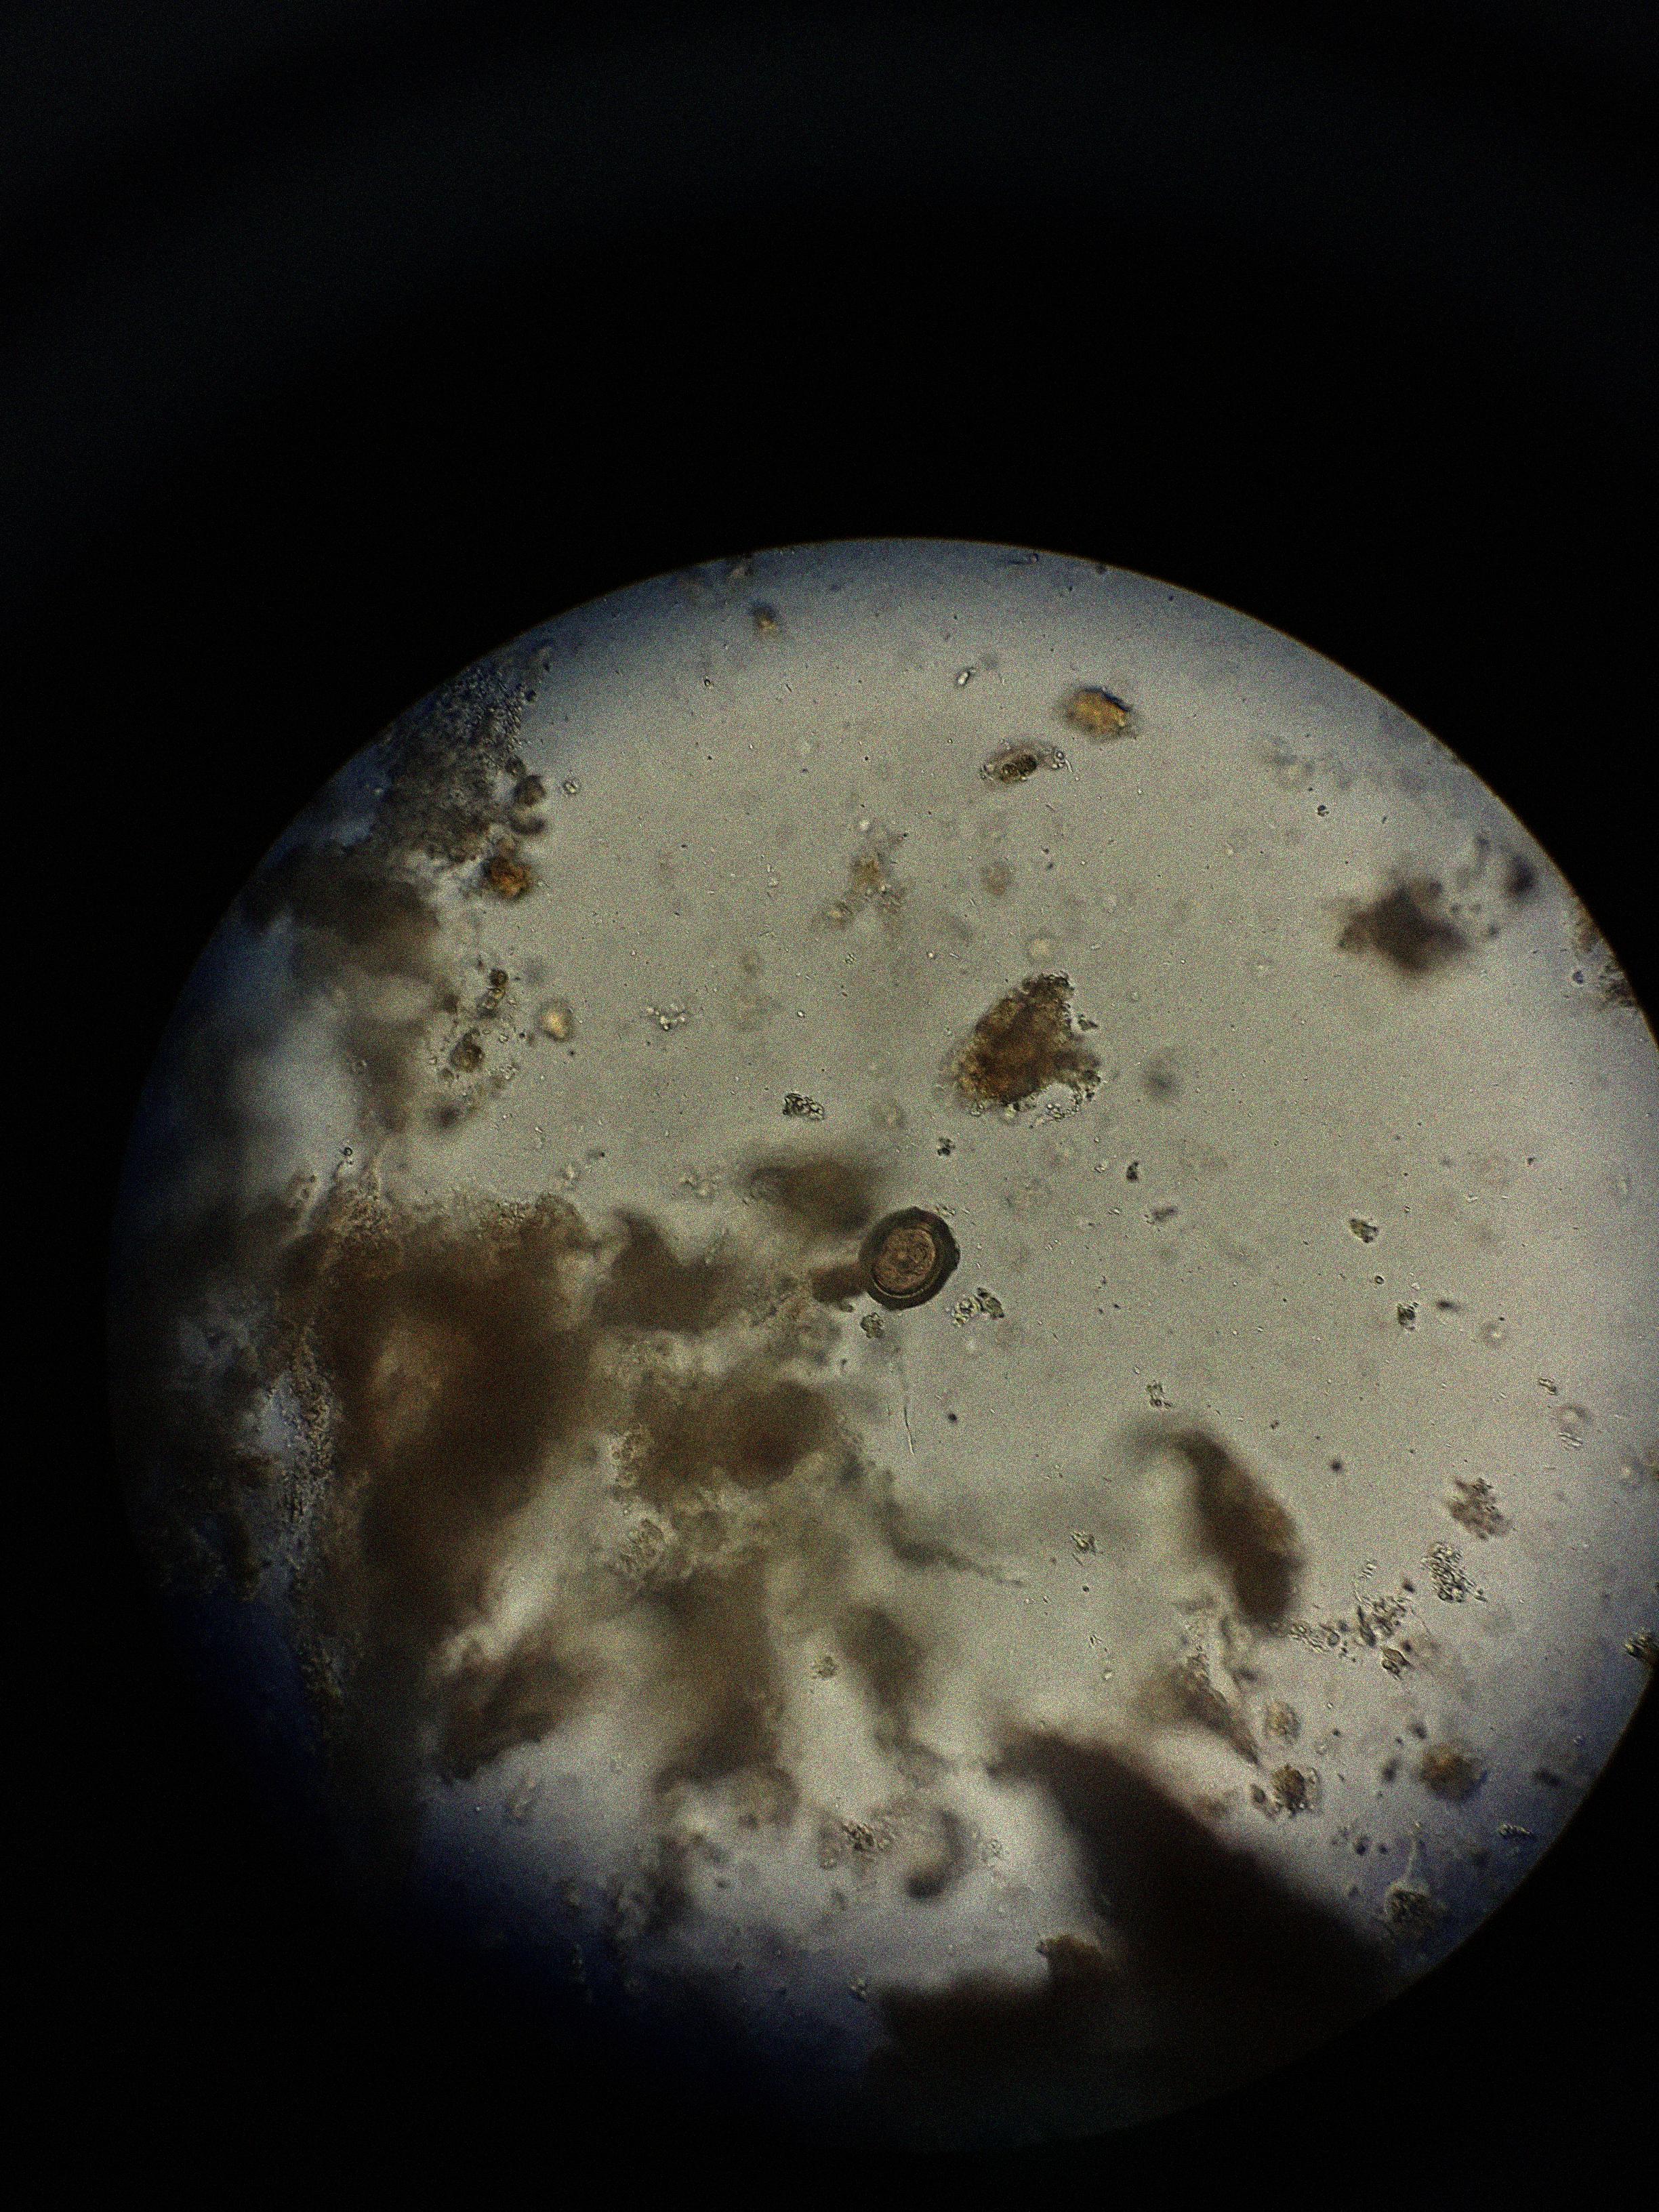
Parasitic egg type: Taenia spp. egg